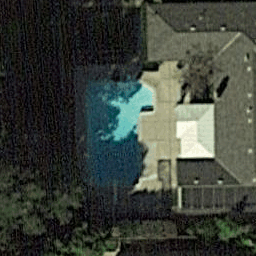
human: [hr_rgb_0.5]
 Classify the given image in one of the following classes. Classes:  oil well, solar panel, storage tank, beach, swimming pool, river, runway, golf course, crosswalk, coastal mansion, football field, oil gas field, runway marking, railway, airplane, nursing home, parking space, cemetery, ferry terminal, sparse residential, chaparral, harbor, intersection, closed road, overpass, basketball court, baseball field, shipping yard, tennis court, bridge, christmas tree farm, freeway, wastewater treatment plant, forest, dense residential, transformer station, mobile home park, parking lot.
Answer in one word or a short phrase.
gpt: swimming pool